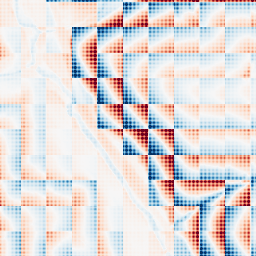
Category: wavelet
Decomposition family: wavelet_biorthogonal
Decomposition parameters: wavelet: bior1.3
level: 5
Upsampling method: sinc_blackman
Upsampling parameters: scale: 4
kernel_size: 4
Upsampling scale: 4